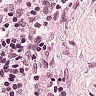
Metastatic tissue present: no